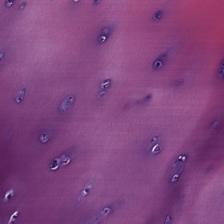
Label: Non-Tumor